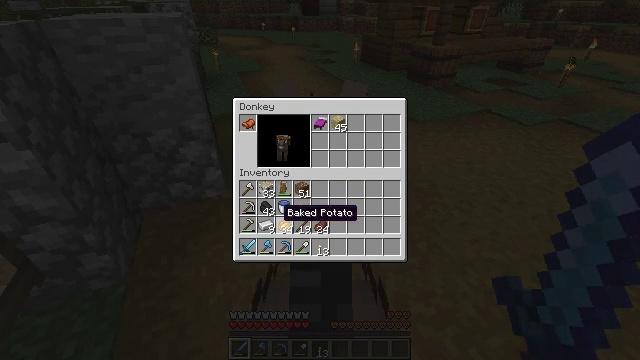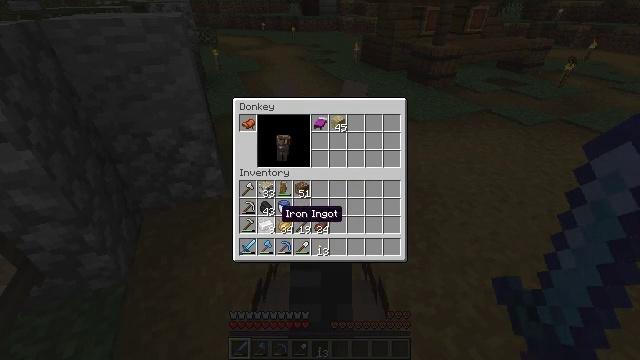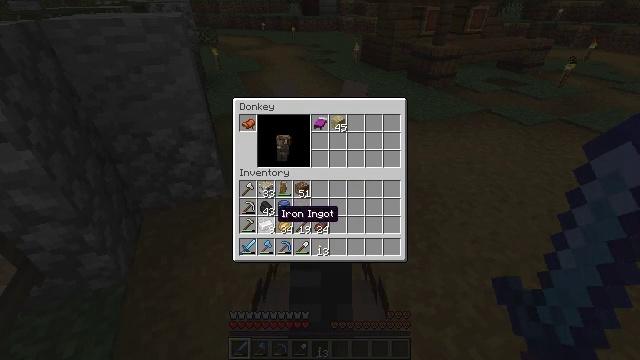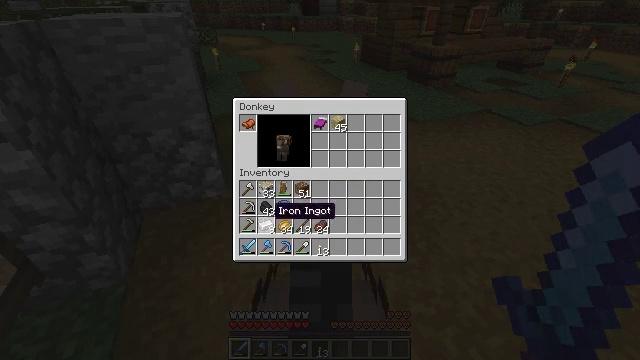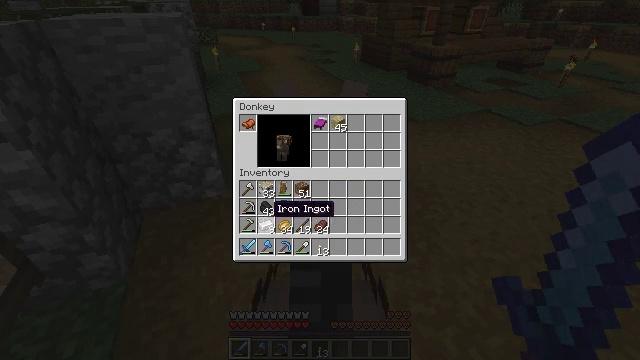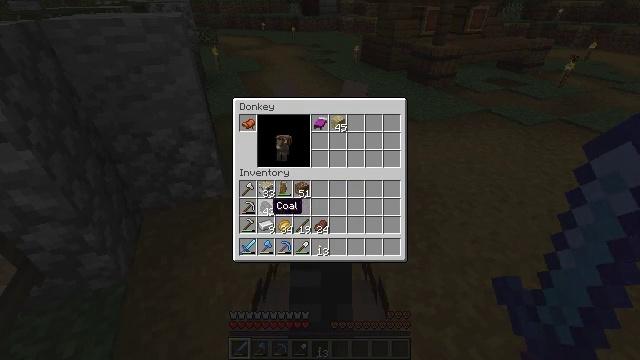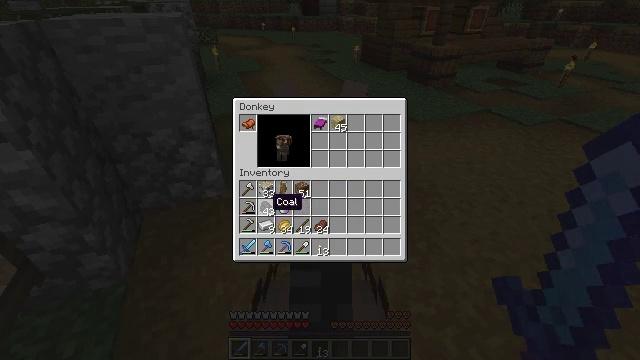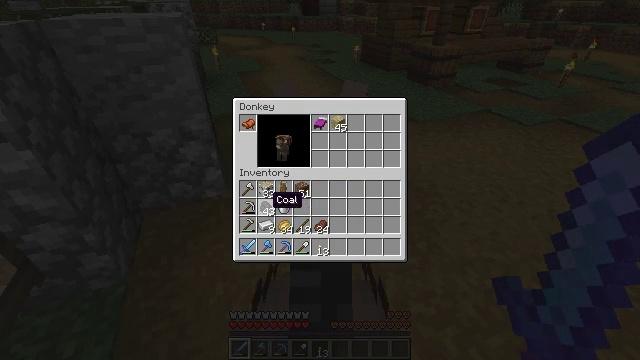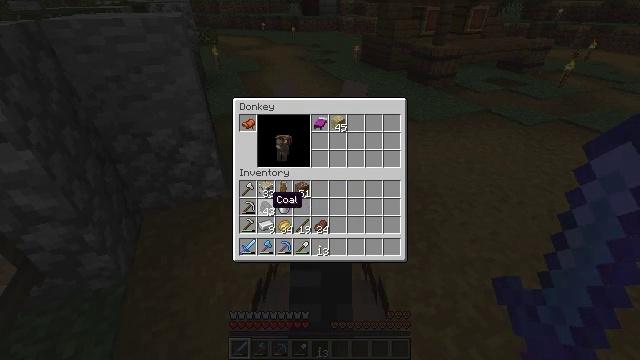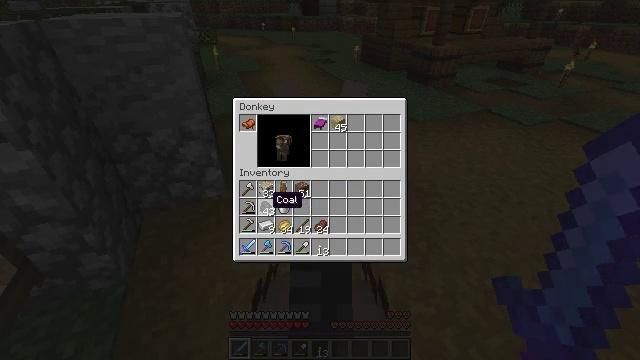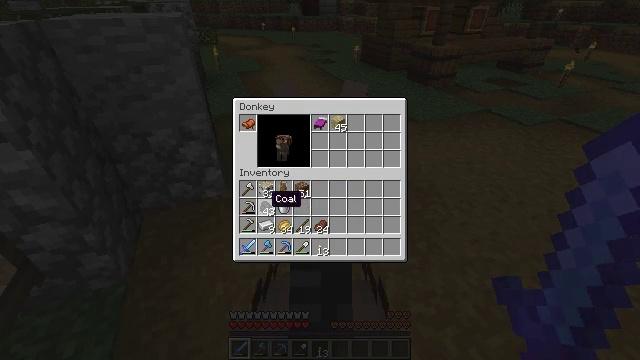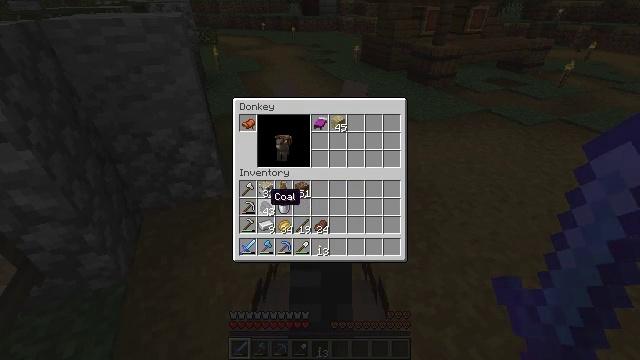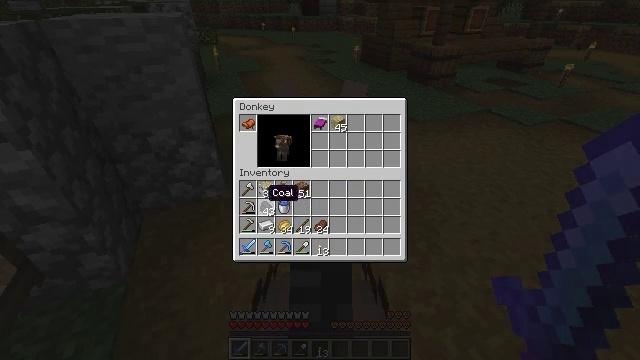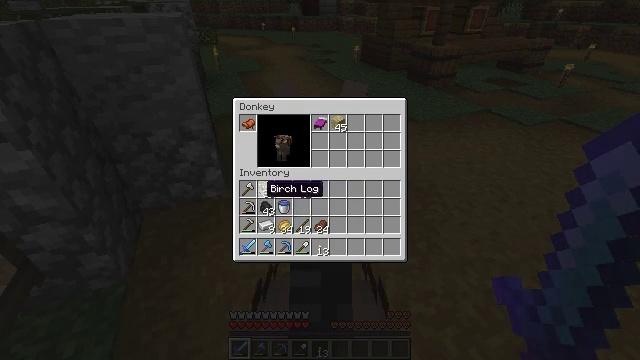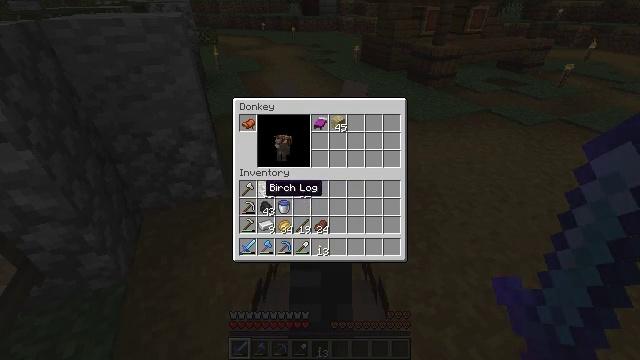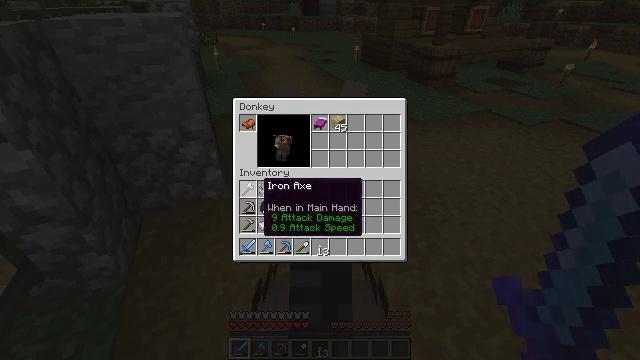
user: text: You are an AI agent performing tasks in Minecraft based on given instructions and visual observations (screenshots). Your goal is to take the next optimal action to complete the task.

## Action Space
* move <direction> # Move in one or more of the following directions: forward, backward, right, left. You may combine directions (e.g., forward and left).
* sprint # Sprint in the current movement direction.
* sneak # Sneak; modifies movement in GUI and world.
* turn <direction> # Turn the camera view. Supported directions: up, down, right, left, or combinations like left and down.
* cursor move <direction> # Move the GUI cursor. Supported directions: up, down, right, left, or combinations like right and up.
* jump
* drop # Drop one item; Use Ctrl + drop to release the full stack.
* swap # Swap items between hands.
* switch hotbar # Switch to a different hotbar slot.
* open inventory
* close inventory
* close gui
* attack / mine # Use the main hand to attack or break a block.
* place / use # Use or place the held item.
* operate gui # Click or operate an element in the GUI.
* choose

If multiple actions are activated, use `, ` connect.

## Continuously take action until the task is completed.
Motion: motion action
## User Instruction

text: Open the crafting table to craft a lead with string and slimeball.
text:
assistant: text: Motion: no_op
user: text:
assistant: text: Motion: no_op
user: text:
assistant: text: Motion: no_op
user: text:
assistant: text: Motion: no_op
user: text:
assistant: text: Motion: no_op
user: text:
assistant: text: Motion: no_op
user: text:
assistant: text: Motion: no_op
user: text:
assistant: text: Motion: no_op
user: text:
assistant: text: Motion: no_op
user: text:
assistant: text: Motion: no_op
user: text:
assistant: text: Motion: no_op
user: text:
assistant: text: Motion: no_op
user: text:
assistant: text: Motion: no_op
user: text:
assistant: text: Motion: no_op
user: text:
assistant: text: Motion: no_op
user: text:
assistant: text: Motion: no_op
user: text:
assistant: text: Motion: no_op
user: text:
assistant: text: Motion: no_op
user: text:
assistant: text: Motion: no_op
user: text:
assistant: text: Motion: no_op
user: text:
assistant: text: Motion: no_op
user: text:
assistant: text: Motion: no_op
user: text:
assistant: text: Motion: no_op
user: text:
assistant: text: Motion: cursor move up
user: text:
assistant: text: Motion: no_op
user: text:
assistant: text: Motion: no_op
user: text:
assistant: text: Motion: no_op
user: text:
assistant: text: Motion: no_op
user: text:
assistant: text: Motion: no_op
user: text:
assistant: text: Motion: no_op